Field crop: tomato
Growth stage: 1
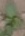
Species: solanum